Interaction volume radius: 5 \u00c5
Interaction volume height: 25 \u00c5
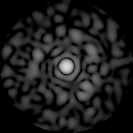
Disorder parameter: 0.8646